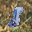
Label: 8